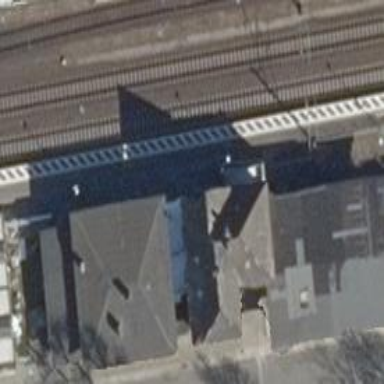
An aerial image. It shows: Historic transportation building with hipped roof made of black roof tiles. The building is painted red.